Field crop: maize
Growth stage: 2
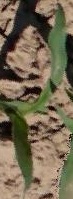
Species: maize